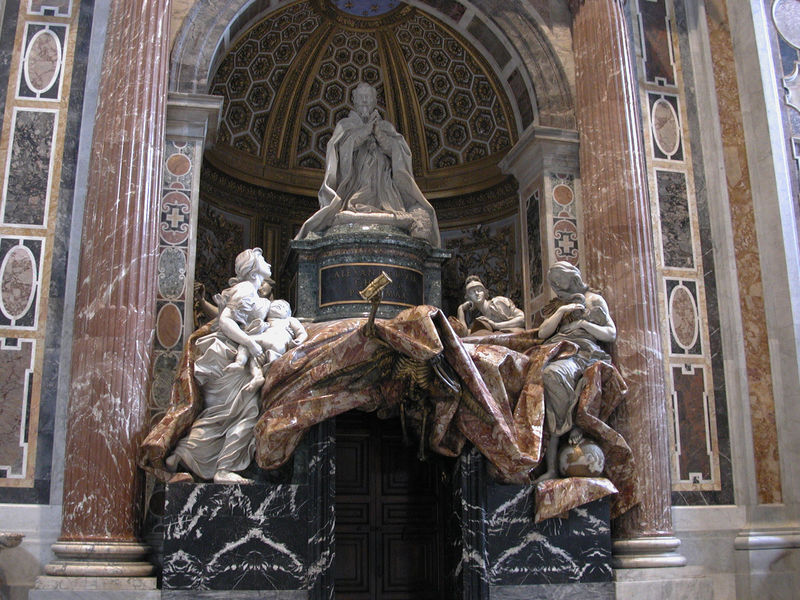
Titel: Grabmal für Papst Alexander VII.
Künstler: Giovanni Lorenzo Bernini
Standort: Rom, S. Pietro (EU - I - Latium)
Schlagwörter: blau, fuß, mann, schatten, umhang, weiß, frauen, braun, frau, grau, holz, licht, marmor, schwarz, säule, säulen, tür, gebäude, rot, tuch, bart, falten, sockel, stein, tod, kirche, sonne, gold, kind, mutter, oval, skulptur, statue, relief, bogen, türe, figuren, kuppel, inschrift, ornamente, tusch, verzierung, granit, podest, striche, tor, foto, fotografie, eingang, nische, memento mori, dom, helm, beten, kathedrale, rom, intarsien, portal, skelett, gruft, heiliger, stundenglas, mausoleum, sechseck, gerippe, krypta, staute, pompös, sanduhr, foot, ngold, ermann, fassagde